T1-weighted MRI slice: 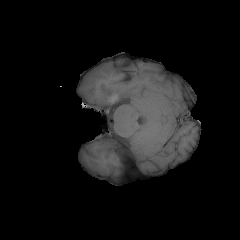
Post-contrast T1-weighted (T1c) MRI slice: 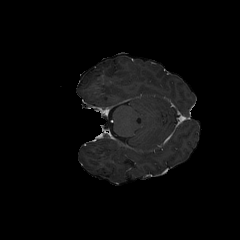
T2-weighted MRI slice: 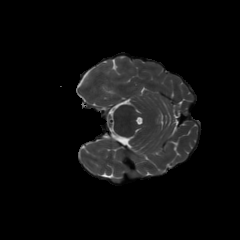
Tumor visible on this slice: no